Question: I have a cell with a validation list that changes depending on other settings. Is it possible to iterate through that cell in code?
Is it also possible to set that cell to the nth item in the list?
Example:

The drop down for E2 depends on what was selected for D2. I would like to be able to iterate through whatever list is in E2 without having to check D2.
Thank you.
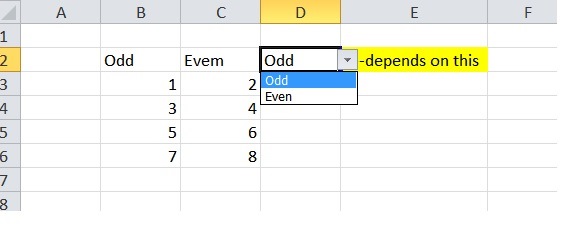
Answer: This will work for you
'''
Sub loopthroughvalidationlist()
Dim inputRange As Range
Dim c As Range
Set inputRange = Evaluate(Range("D2").Validation.Formula1)
For Each c In inputRange
'... do something with c.Value
Next c
End Sub
'''